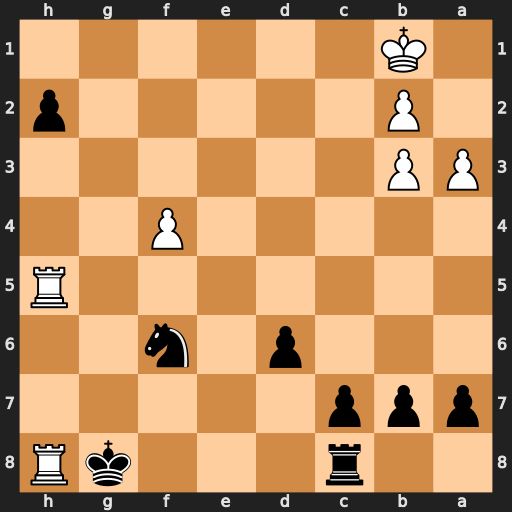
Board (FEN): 2r3kR/ppp5/3p1n2/7R/5P2/PP6/1P5p/1K6
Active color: b
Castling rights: -
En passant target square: -
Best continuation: Kg7 R8h7+ Nxh7